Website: macys
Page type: delivery-shipping
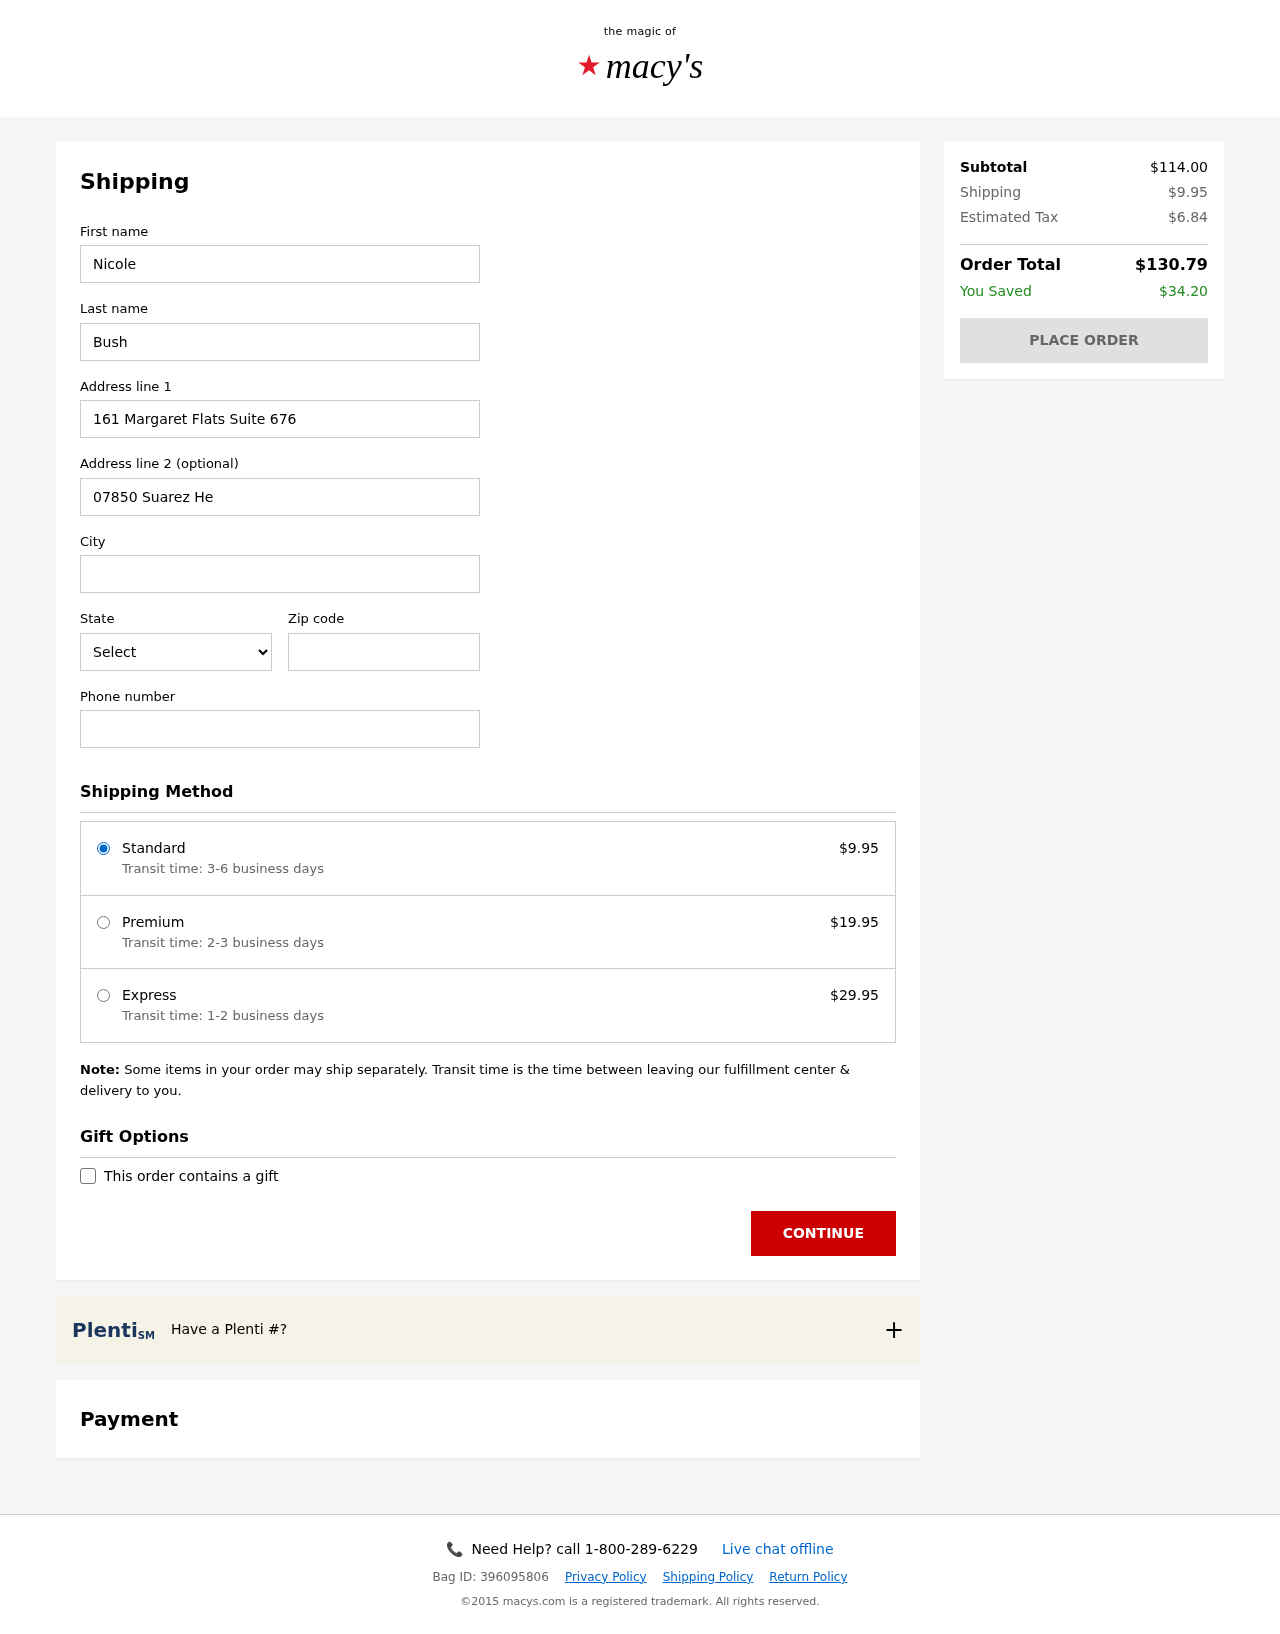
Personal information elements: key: PII_CITY
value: Lake Rhonda
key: PII_FIRSTNAME
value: Nicole
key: PII_LASTNAME
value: Bush
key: PII_PHONE
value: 5215182830
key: PII_POSTCODE
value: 52842
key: PII_STATE_ABBR
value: AR
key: PII_STREET
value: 161 Margaret Flats Suite 676
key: PII_STREET2
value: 07850 Suarez Heights
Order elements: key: ORDER_SHIPPING_COST
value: $9.95
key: ORDER_SHIPPING_PREMIUM
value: $19.95
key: ORDER_SHIPPING_EXPRESS
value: $29.95
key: ORDER_SUBTOTAL
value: $114.00
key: ORDER_TAX
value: $6.84
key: ORDER_TOTAL
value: $130.79
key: ORDER_SAVINGS
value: $34.20